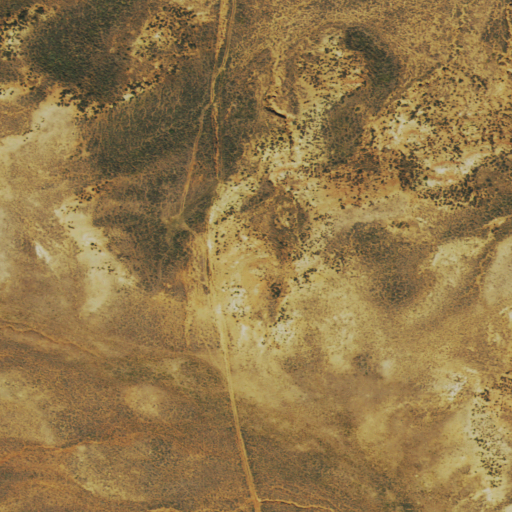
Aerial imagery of depression(s) in Wyoming named Four J Basin containing shrub and grassland